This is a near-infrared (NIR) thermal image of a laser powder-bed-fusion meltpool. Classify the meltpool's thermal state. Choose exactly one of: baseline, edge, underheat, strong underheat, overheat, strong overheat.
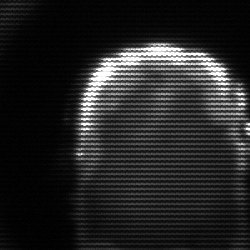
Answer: baseline